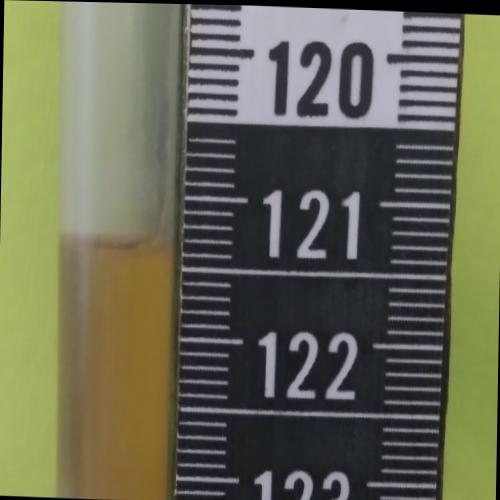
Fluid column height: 121.3 cm